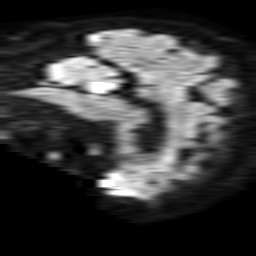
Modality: TRACE
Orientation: sagittal
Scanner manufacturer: philips
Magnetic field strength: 1.5 T
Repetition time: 3.51 s
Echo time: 0.07078 s